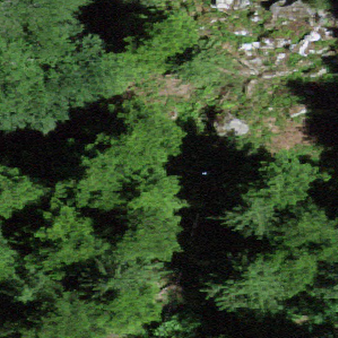
Label: bouldering_area